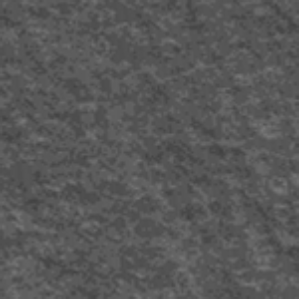
Label: frost